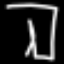
Label: pants